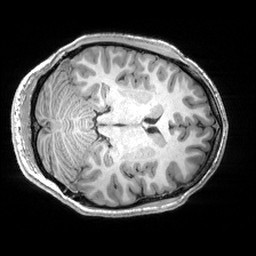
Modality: T1w
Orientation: axial
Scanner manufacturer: siemens
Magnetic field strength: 3 T
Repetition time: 2.53 s
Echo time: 0.00299 s